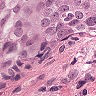
Metastatic tissue present: yes